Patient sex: M
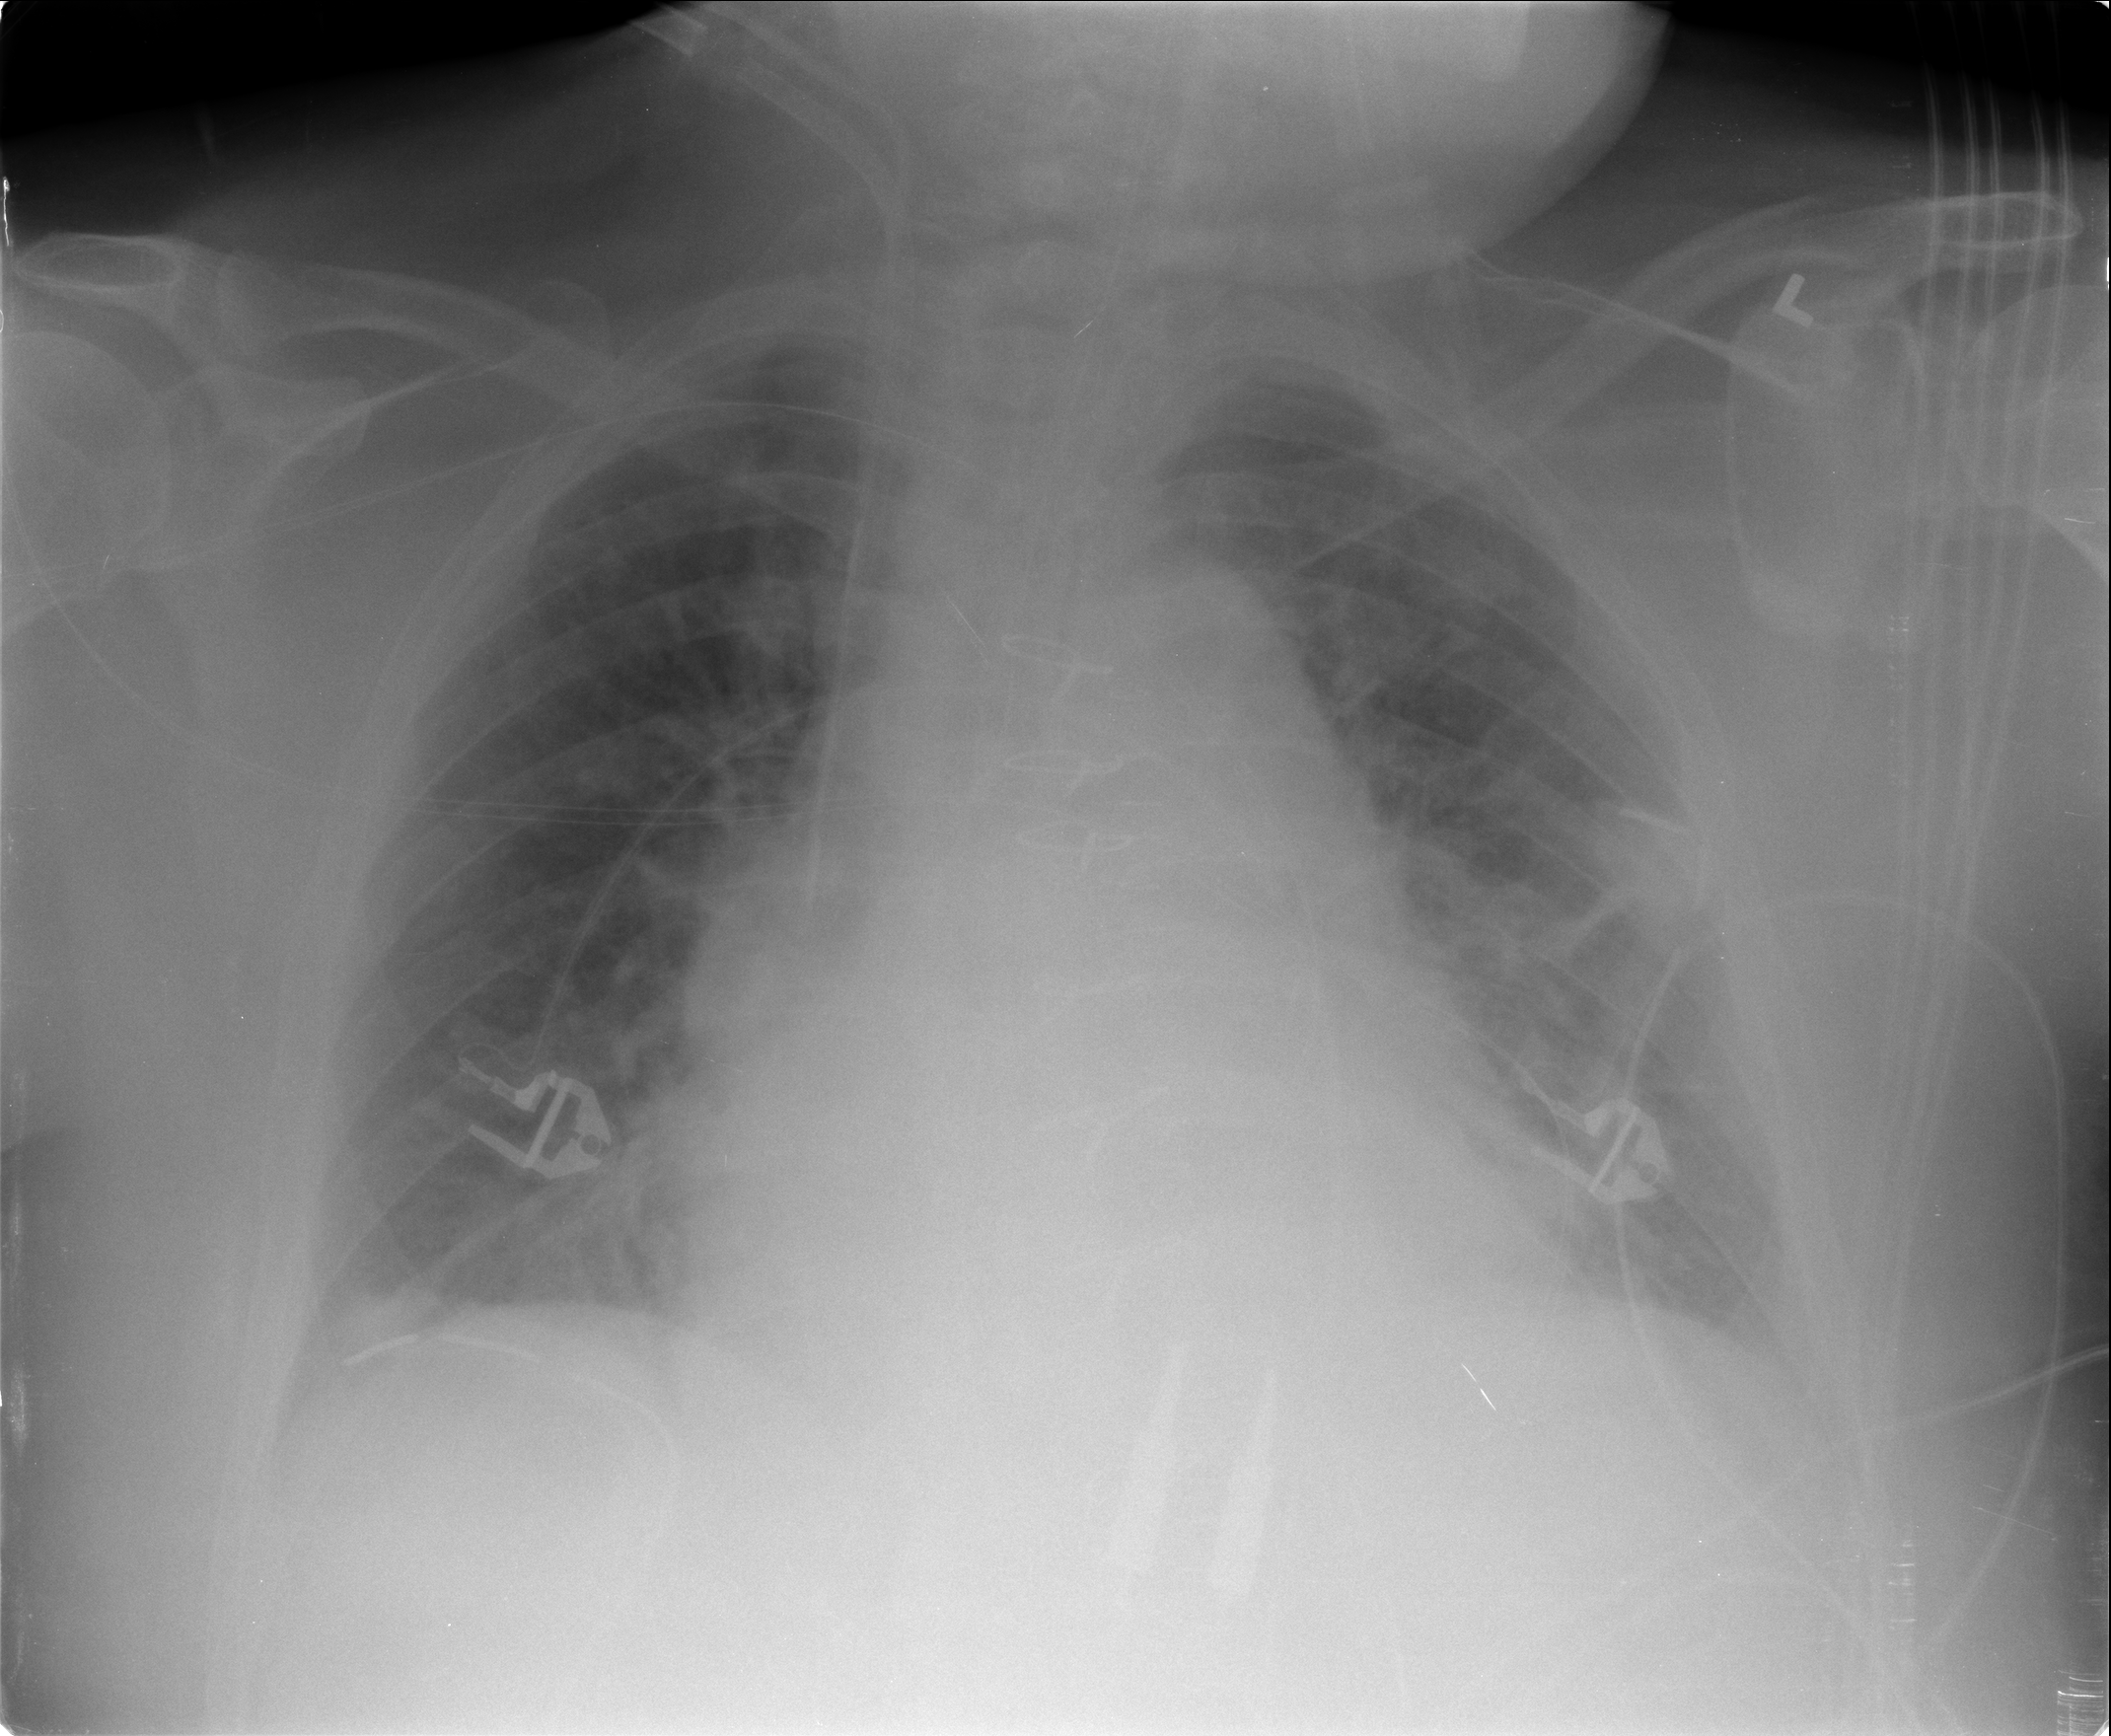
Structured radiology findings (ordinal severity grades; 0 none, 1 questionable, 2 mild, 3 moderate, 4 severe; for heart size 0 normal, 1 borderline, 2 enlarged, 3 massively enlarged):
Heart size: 2
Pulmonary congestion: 2
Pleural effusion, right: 0
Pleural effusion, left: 2
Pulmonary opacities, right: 1
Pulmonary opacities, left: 2
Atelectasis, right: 2
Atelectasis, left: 2